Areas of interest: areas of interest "Park and greenspace"
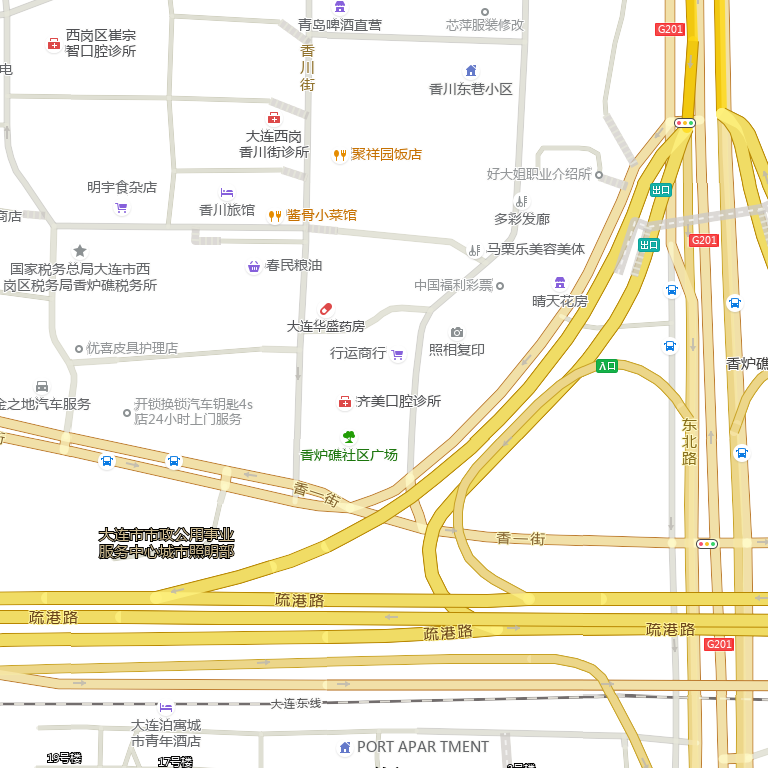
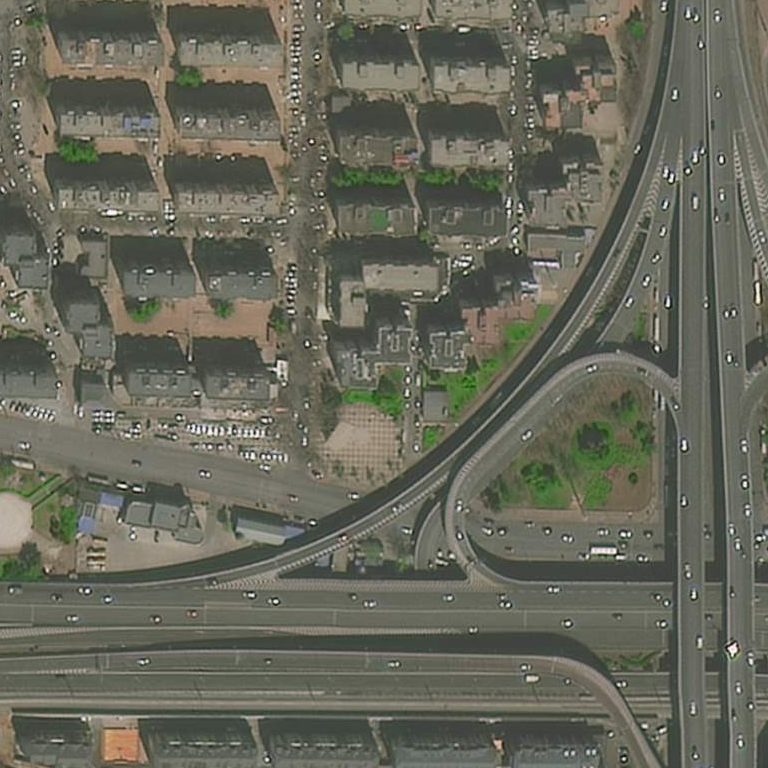